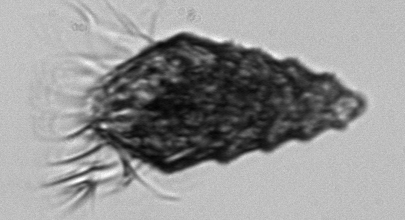
Label: Laboea_strobila